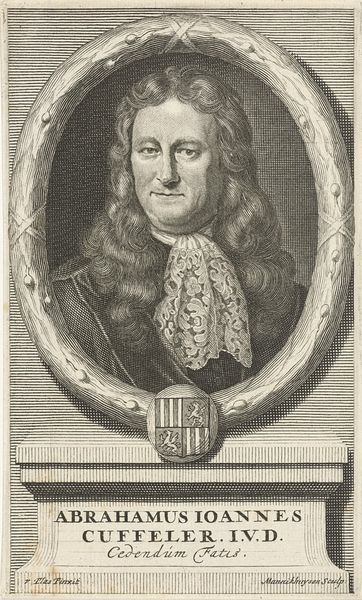
Titel: Portret van Abraham Johannes Kuffeler
Künstler: Johannes Willemsz. Munnickhuysen
Standort: Amsterdam
Institution: Rijksmuseum
Schlagwörter: people, white, black, face, grey, hair, lace, nose, old, painting, portrait, print, man, head, eyes, suit, drawing, black and white, bust, frame, chin, mouth, scarf, etching, cravat, curls, smile, photo, person, neck, engraving, pencil, crest, eye, american, horse, shield, book, lips, long hair, cheek, forehead, round, lion, latin, emblem, framed, d, science, 18th century, brows, cover, i, abraham, family crest, neck tye, chrest, abraham cuffeler, abrahamus, joannes, ioannes, cuffeler, corvet, abrahamus ioannes, abrahumus, ivd